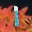
Label: 1